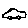
Label: car